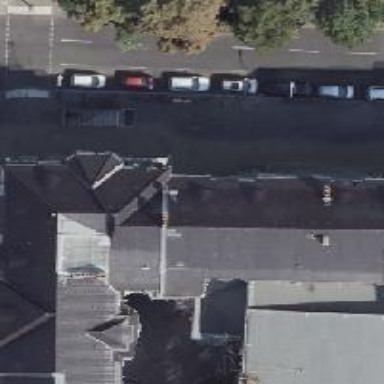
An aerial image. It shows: Lively nightclub.